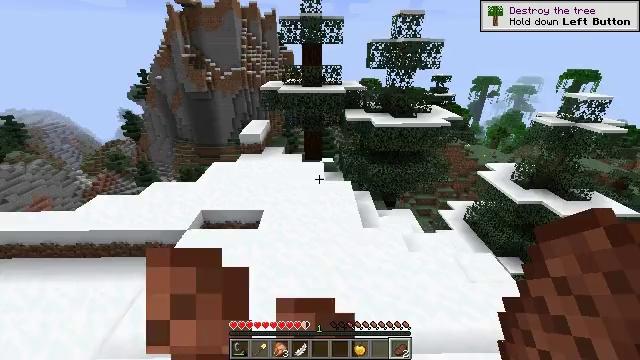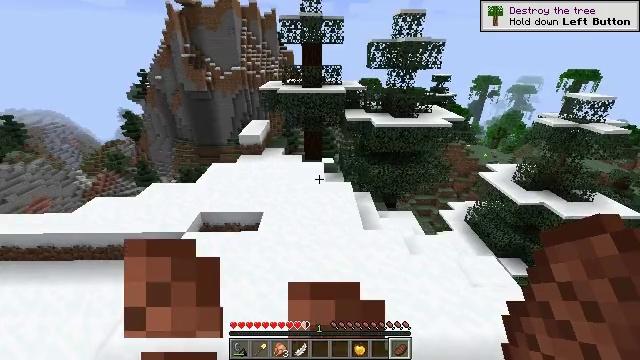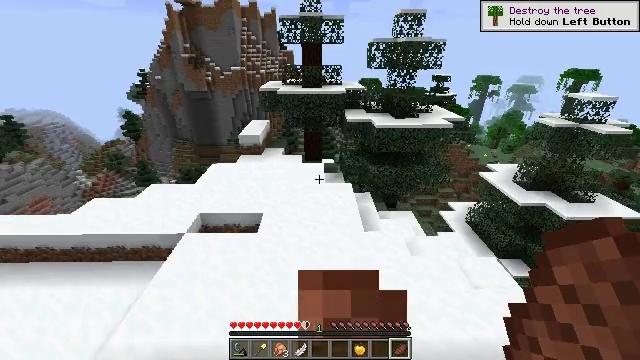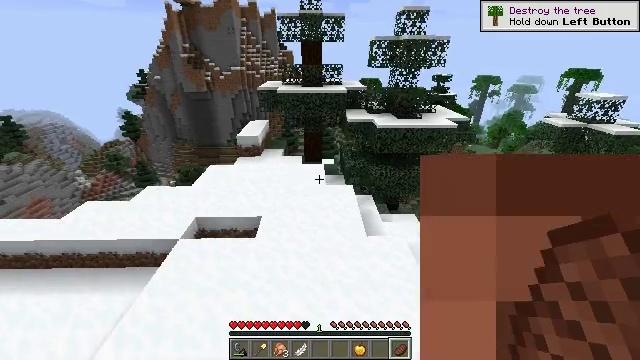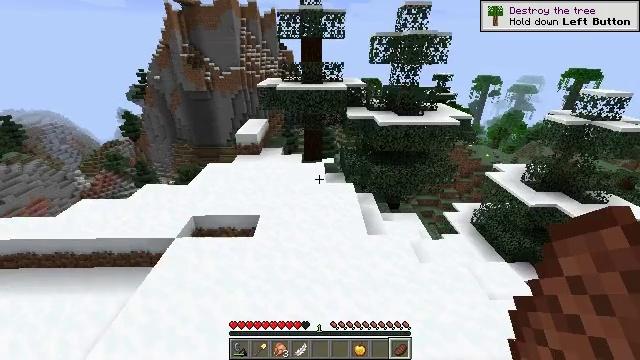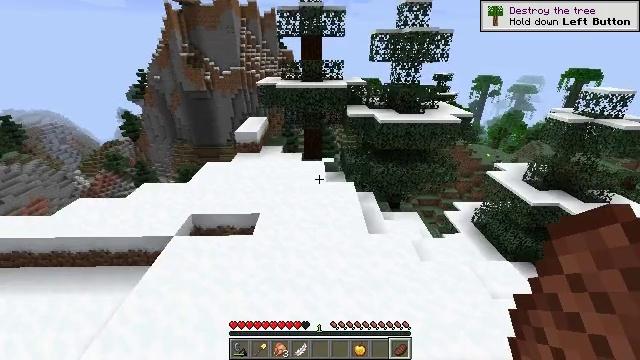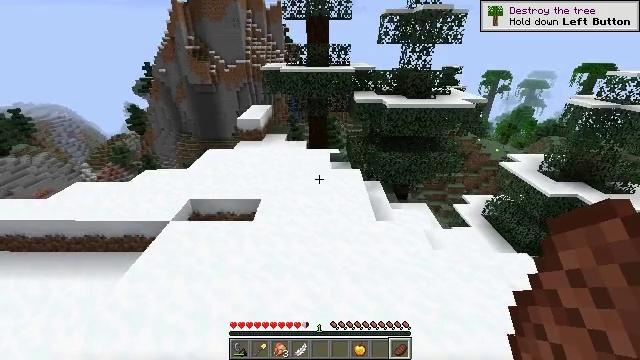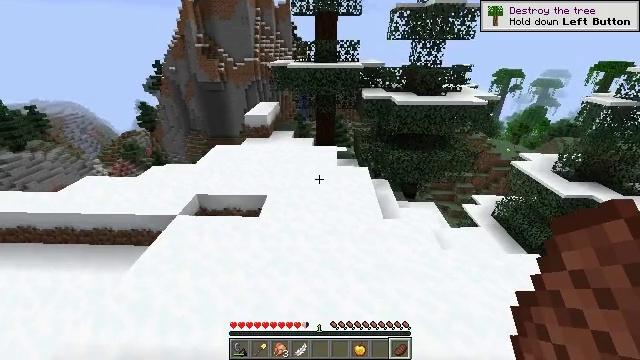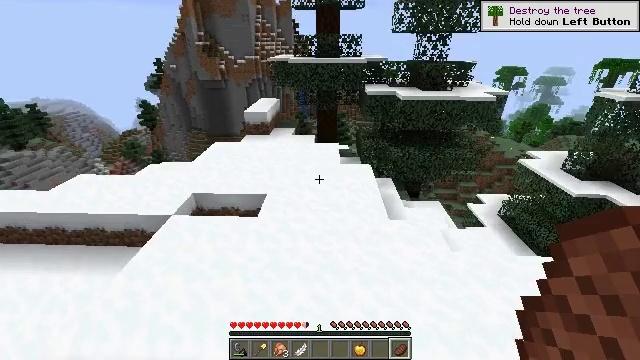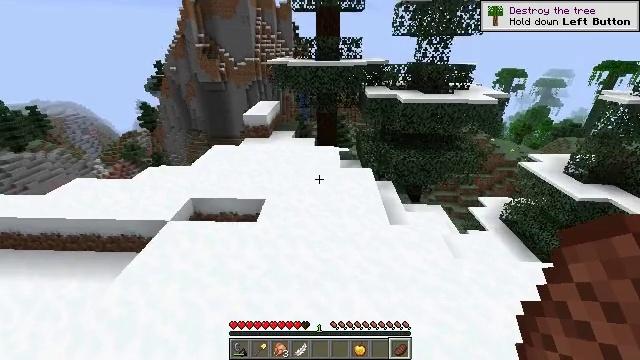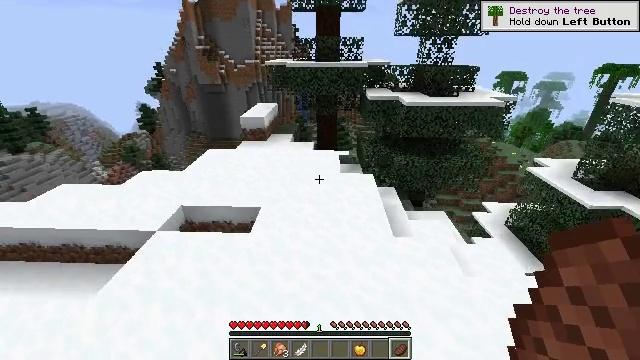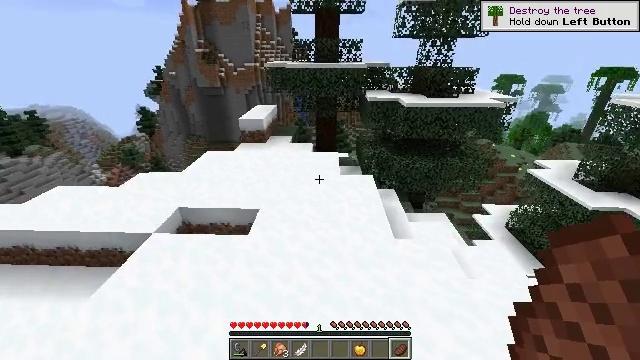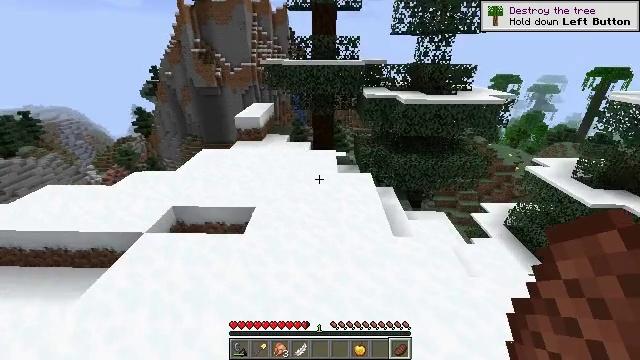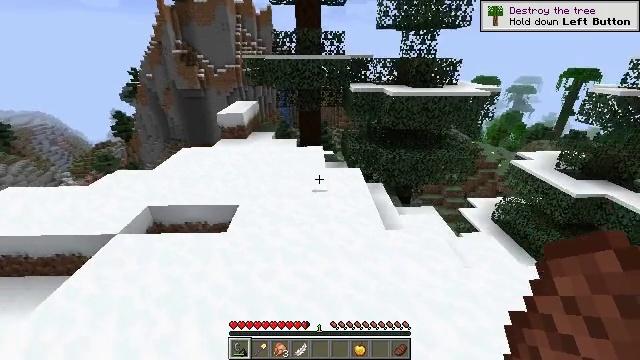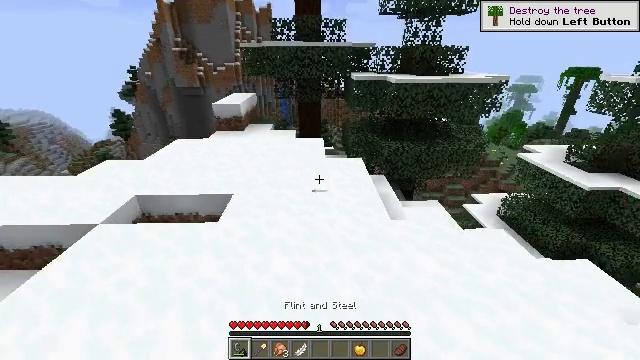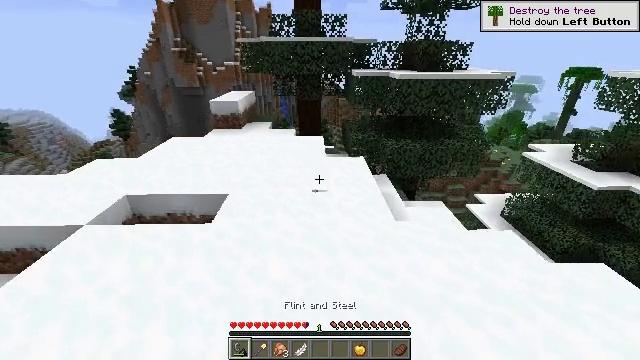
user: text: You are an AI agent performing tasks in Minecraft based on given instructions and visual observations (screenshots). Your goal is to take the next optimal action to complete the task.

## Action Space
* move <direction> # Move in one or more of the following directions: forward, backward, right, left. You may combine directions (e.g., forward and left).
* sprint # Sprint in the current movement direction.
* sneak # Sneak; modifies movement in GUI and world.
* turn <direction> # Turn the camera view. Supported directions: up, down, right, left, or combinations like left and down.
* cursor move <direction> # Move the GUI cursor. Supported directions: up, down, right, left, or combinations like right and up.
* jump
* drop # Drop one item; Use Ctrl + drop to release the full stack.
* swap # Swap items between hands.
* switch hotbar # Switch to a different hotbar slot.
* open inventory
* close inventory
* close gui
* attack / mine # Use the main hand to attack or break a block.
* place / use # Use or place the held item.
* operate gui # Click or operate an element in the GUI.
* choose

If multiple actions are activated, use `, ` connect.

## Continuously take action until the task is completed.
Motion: motion action
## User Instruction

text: Break the spruce leaves to clear the area.
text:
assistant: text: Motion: move forward, use / place
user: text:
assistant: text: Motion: move forward, use / place
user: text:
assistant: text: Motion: move forward, use / place
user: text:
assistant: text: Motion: move forward, use / place
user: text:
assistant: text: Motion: move forward, use / place
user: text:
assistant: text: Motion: move forward, turn left, use / place
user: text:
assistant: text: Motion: move forward, turn left, use / place
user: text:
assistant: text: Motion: move forward, use / place
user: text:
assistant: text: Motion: move forward, use / place
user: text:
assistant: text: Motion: move forward, use / place
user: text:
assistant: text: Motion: move forward
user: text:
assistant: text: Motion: move forward
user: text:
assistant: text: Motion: move forward, turn right, switch to hotbar 1
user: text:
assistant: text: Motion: move forward, switch to hotbar 1
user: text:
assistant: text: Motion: move forward, switch to hotbar 1
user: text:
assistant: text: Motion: move forward, switch to hotbar 1
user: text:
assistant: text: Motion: move forward, switch to hotbar 1
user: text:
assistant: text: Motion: move forward
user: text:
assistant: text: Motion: move forward
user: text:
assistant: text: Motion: move forward
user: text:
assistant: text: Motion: move forward
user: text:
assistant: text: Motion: move forward, turn left
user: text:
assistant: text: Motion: move forward
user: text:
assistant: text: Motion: move forward
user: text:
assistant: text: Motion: move forward, turn up
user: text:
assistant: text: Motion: move forward, turn up
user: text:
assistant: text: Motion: move forward, turn right and up
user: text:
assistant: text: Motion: move forward, turn right and up
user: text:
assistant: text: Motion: move forward, turn right
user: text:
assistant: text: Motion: move forward, turn right